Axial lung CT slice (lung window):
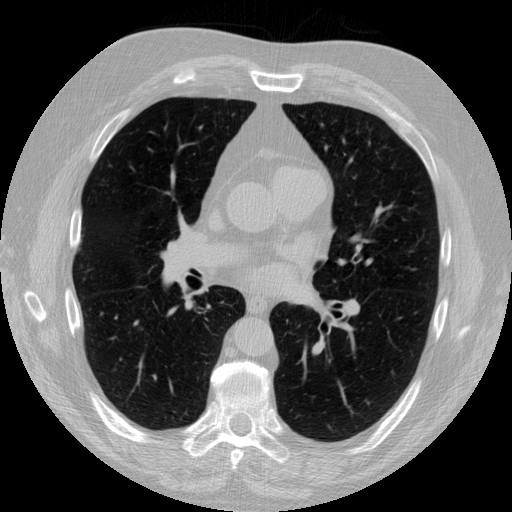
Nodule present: no